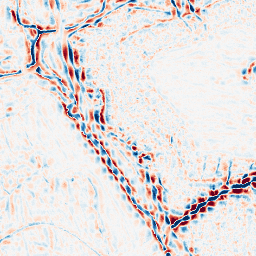
Category: wavelet
Decomposition family: wavelet_biorthogonal
Decomposition parameters: wavelet: bior4.4
level: 3
Upsampling method: edge_directed
Upsampling parameters: scale: 4
Upsampling scale: 4